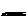
Label: line